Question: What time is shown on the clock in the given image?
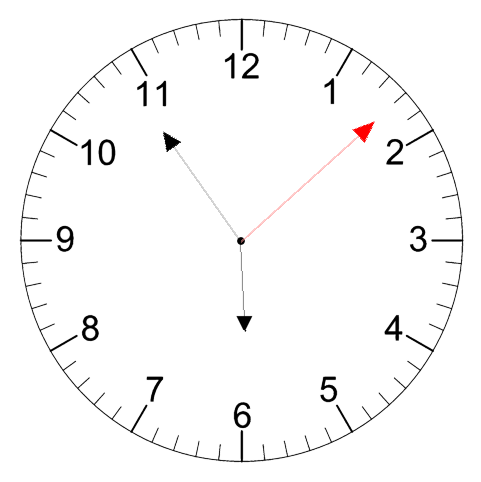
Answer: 05:54:08